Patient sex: M
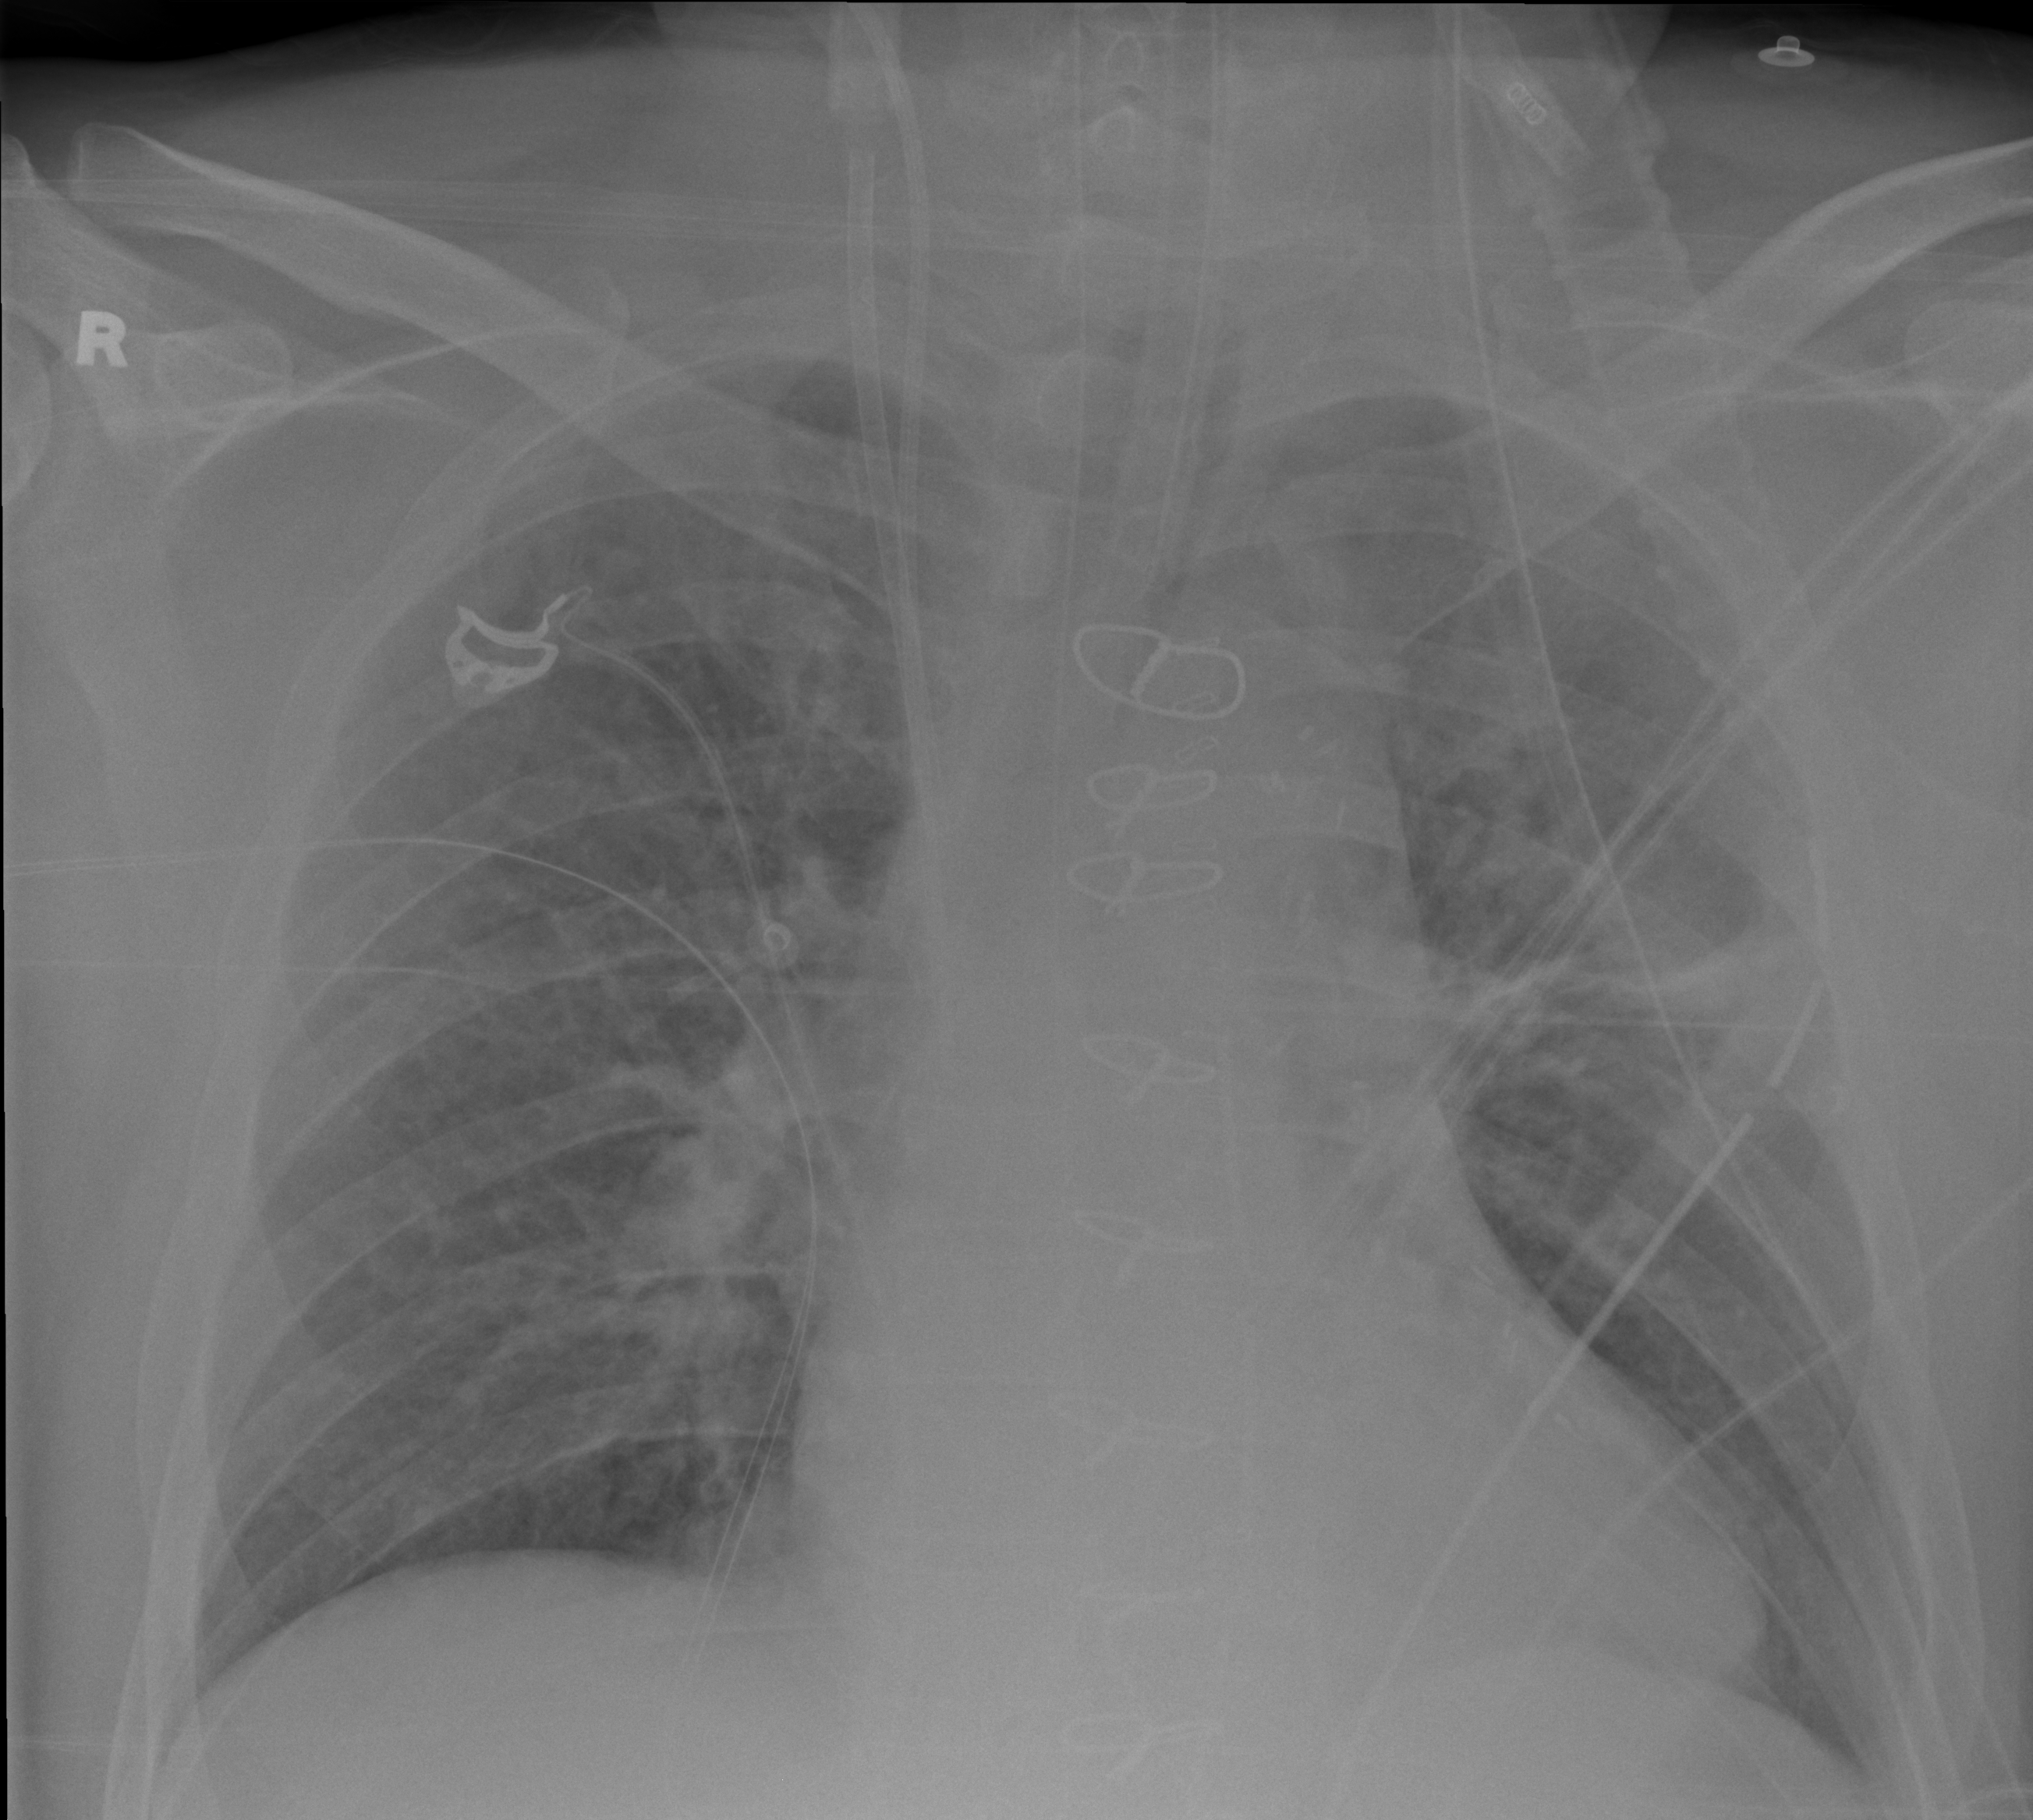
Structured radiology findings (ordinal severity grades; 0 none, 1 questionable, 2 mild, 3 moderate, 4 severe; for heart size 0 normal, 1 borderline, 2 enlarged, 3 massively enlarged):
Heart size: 0
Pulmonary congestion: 2
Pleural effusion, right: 0
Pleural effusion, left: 0
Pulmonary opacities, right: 2
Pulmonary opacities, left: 2
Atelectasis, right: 2
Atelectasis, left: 2